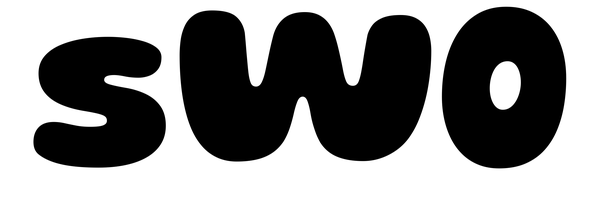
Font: Gluten_ExtraBold